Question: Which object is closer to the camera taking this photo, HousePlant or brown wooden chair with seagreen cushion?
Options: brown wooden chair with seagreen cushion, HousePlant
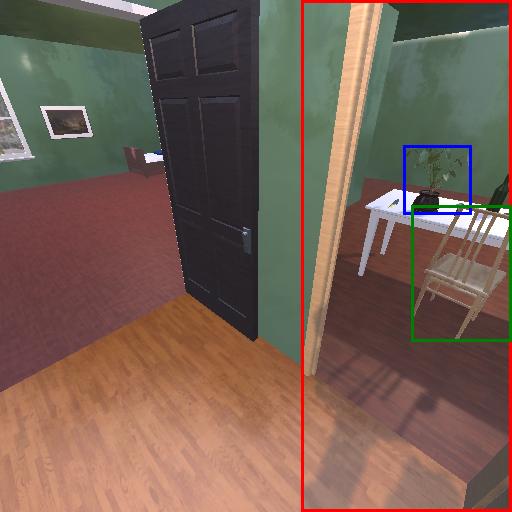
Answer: brown wooden chair with seagreen cushion